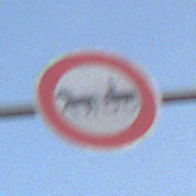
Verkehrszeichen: VerbotGespannfuhrwerke
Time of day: SunriseSunset
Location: Outdoor (Nature)
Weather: PartlyCloudy
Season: NotSpecified
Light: Natural